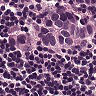
Metastatic tissue present: yes